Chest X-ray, PA view. Patient: 60 years old, sex M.
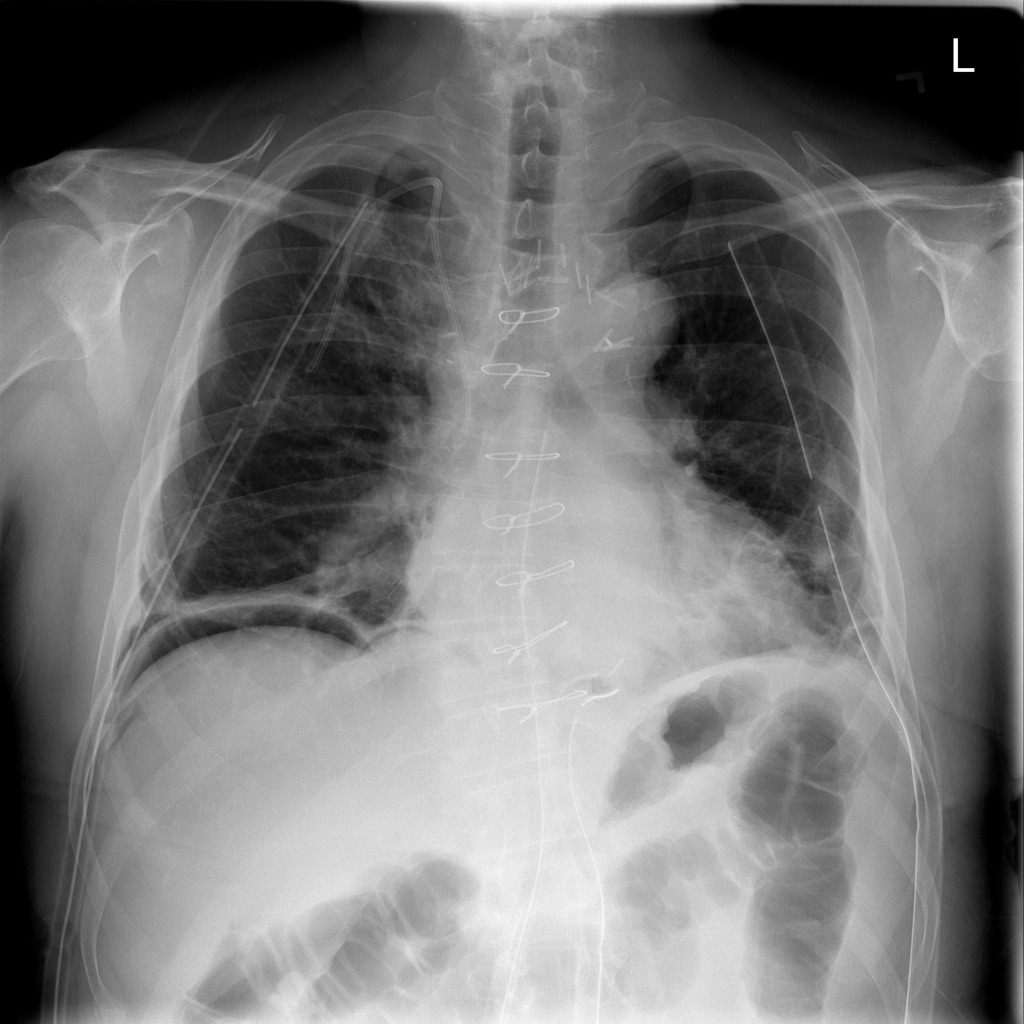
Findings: No Finding